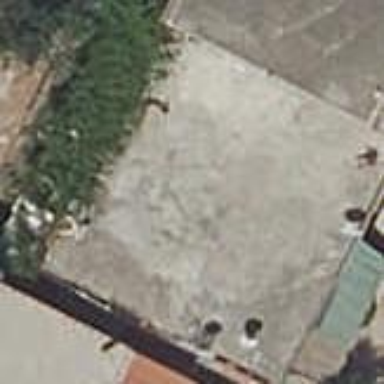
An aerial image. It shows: Detached building.